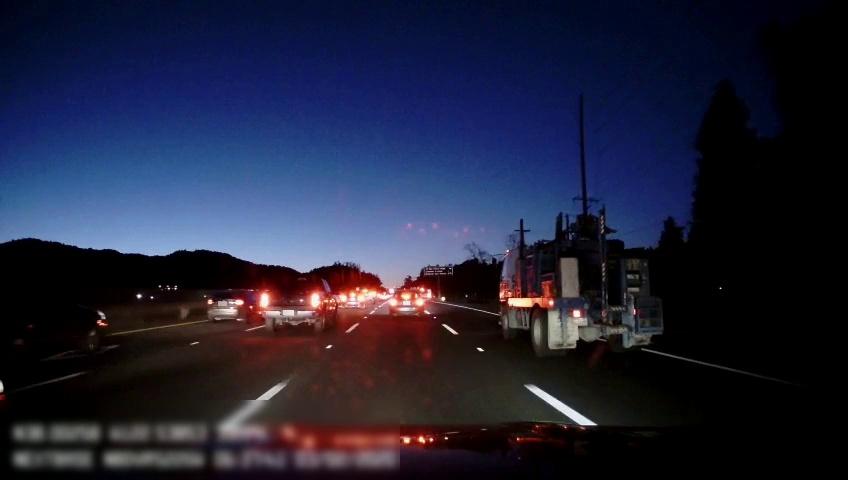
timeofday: Night
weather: Other
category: Drivable Space
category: Vehicles | Other LV
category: Vehicles | Truck
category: Vehicles | Car
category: Vehicles | Car
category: Vehicles | Car
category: Vehicles | Car
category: Lanes | Alternate Lane
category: Lanes | Current Lane
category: Lanes | Current Lane
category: Lanes | Alternate Lane
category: Lanes | Alternate Lane
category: Traffic | Signs